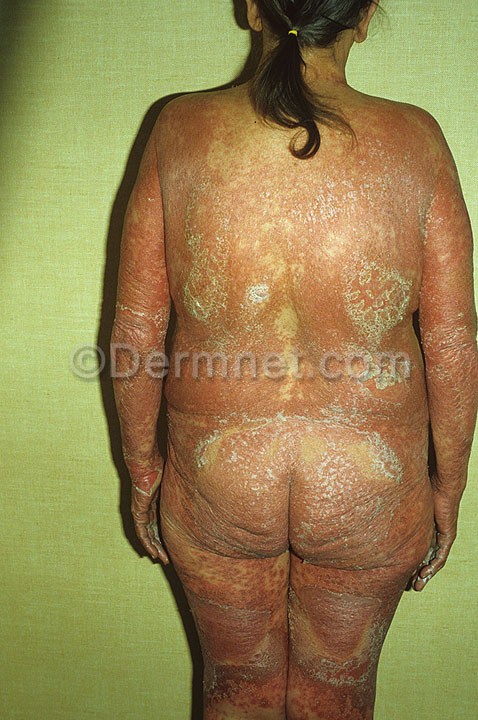
Disease: Psoriasis pictures Lichen Planus and related diseases